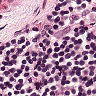
Metastatic tissue present: no